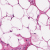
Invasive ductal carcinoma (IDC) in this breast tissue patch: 0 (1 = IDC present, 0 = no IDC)